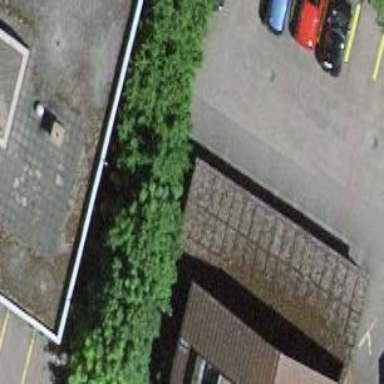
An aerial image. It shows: Garage.